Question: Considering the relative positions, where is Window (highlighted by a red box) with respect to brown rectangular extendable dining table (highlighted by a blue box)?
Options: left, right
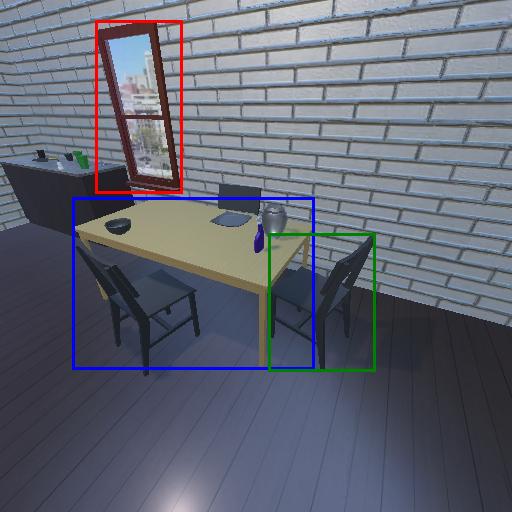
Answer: left